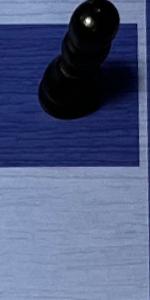
Label: Empty